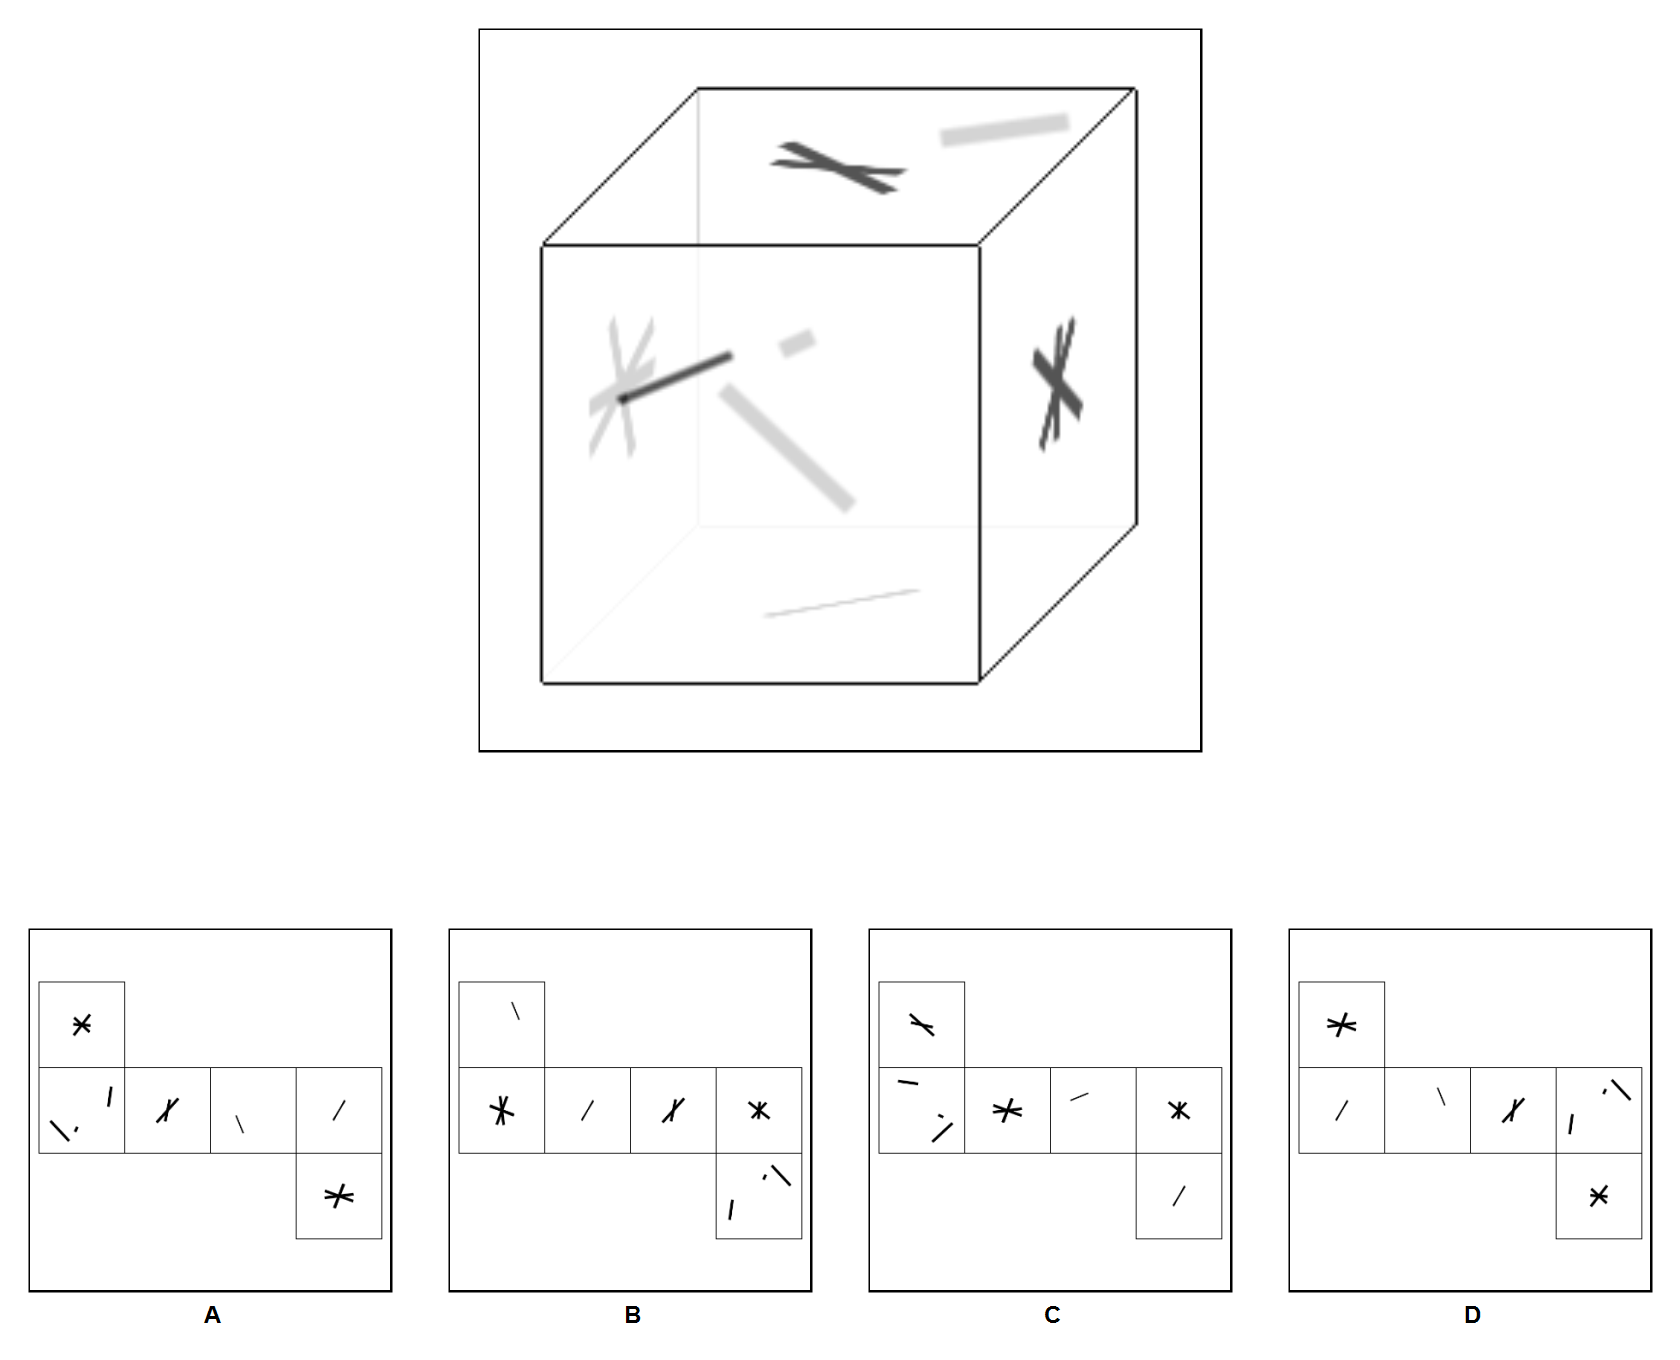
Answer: B